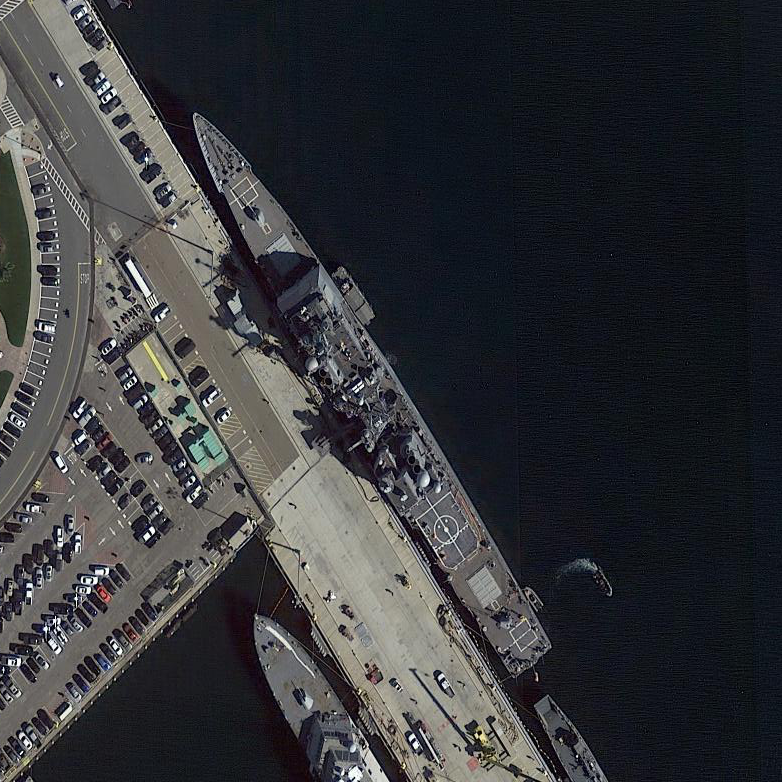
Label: cruiser